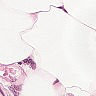
Metastatic tissue present: no